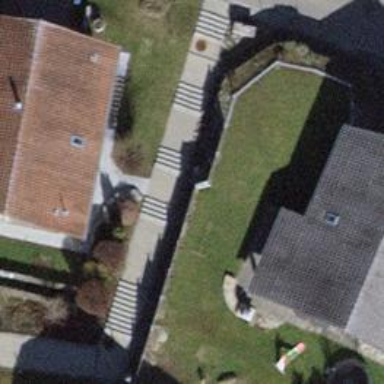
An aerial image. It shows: Concrete steps.